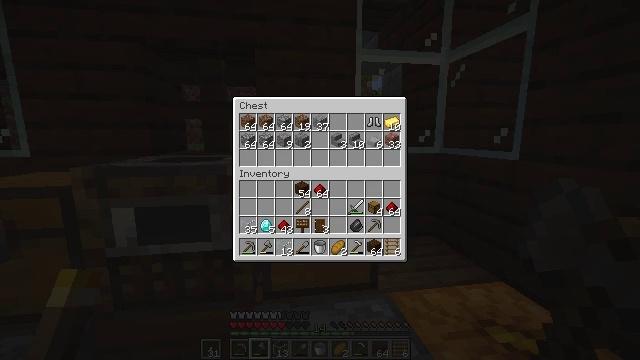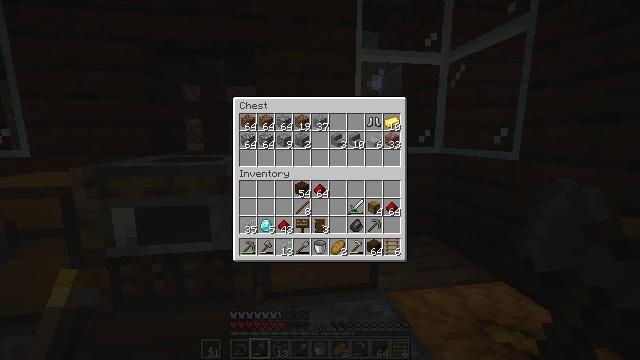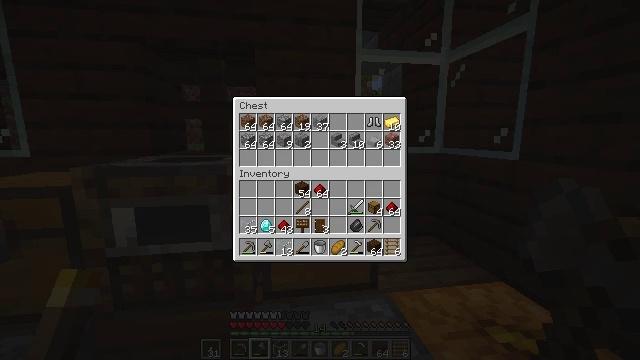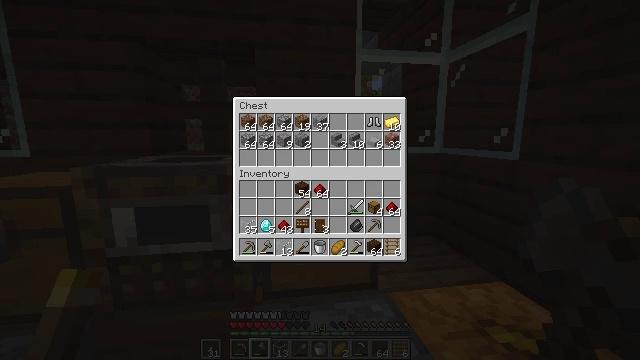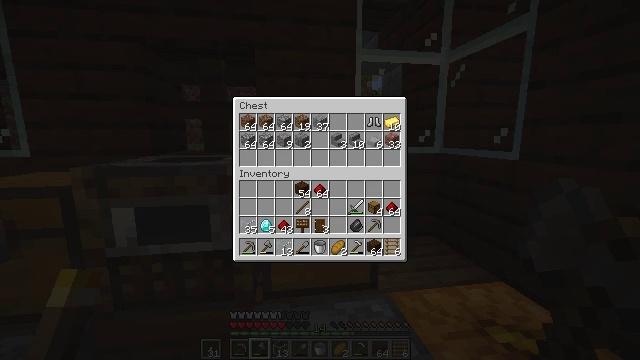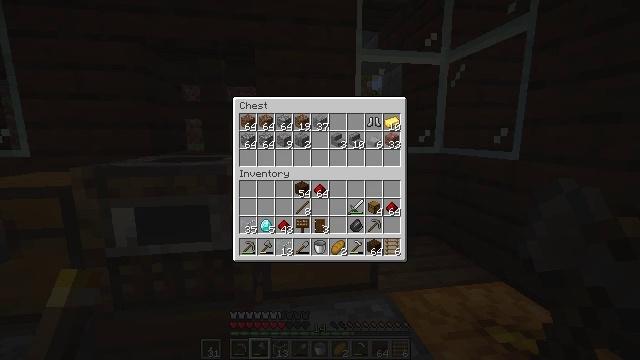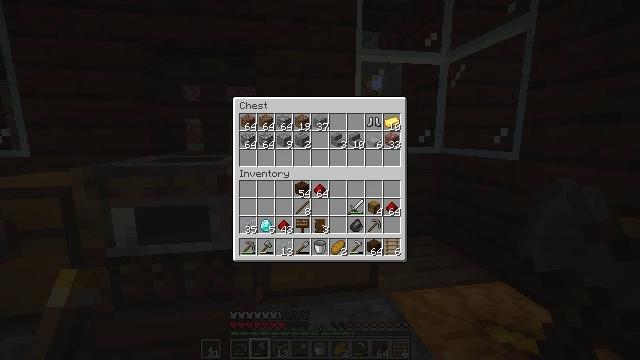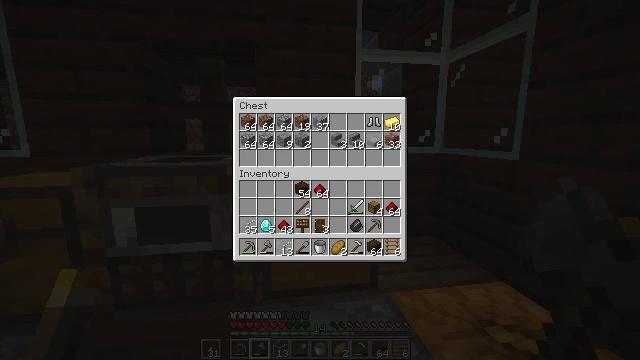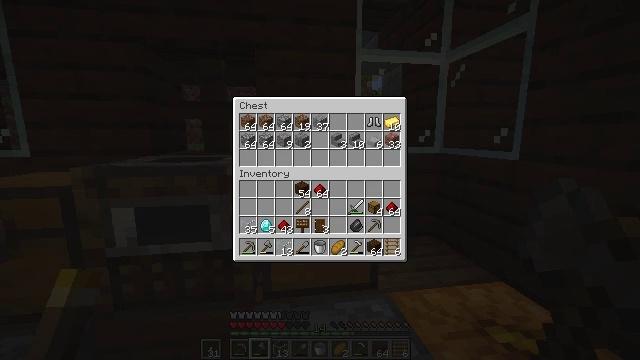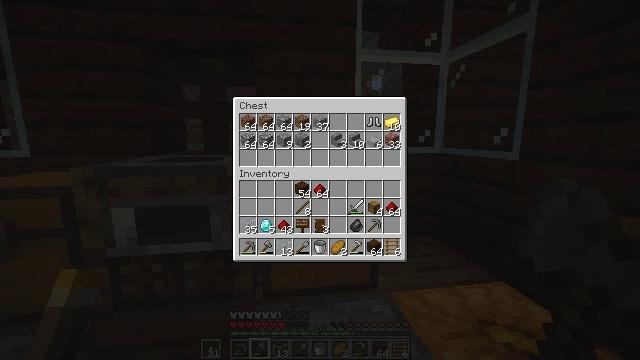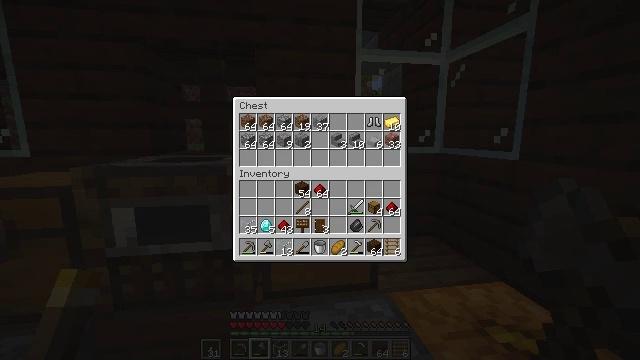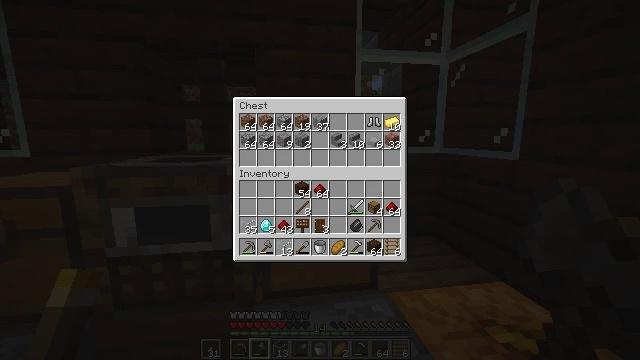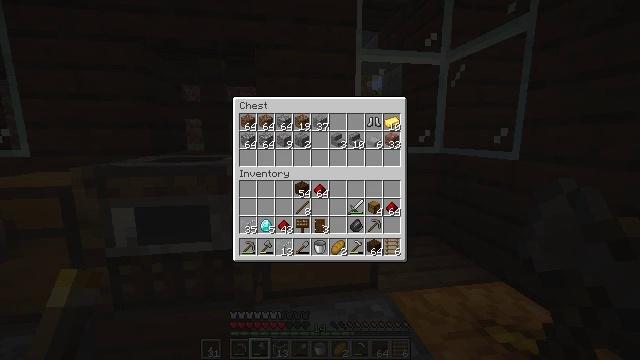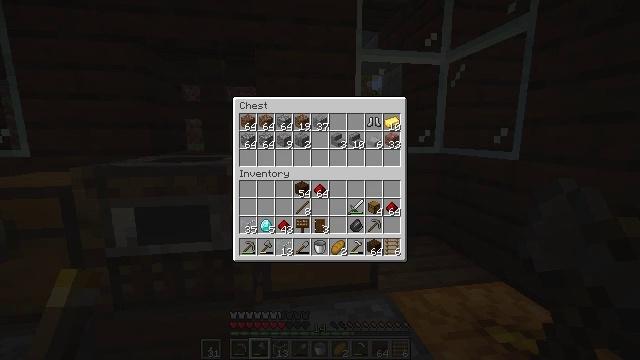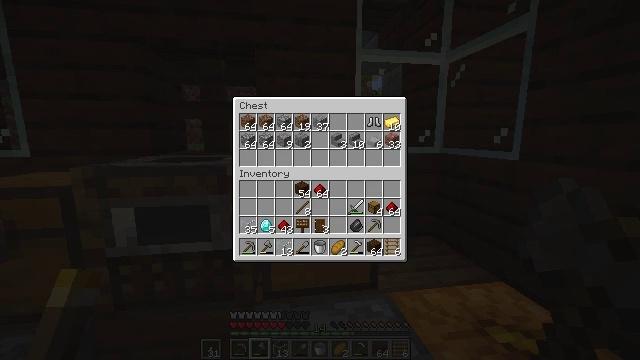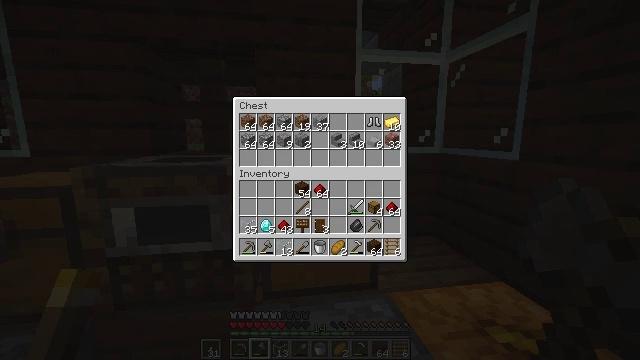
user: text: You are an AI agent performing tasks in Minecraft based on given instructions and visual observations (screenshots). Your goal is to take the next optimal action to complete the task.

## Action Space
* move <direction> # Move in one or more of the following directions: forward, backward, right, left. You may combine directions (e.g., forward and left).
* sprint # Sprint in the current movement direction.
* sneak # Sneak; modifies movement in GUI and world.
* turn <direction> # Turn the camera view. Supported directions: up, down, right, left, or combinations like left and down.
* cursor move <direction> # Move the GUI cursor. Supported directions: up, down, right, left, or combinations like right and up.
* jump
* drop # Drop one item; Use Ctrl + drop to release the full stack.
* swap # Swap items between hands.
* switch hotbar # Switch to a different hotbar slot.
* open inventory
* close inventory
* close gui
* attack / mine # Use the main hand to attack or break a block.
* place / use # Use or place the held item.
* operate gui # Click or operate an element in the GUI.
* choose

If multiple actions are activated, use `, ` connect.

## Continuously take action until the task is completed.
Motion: motion action
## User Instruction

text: Open the crafting table and craft a cobblestone wall.
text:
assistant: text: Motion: no_op
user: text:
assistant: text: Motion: no_op
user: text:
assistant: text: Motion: no_op
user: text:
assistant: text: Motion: no_op
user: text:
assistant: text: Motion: no_op
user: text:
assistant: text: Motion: no_op
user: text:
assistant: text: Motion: no_op
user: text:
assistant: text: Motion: no_op
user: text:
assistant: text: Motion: no_op
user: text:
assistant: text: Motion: no_op
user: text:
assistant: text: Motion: no_op
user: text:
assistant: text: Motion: no_op
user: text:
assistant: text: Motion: no_op
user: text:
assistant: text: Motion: no_op
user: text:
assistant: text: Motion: no_op
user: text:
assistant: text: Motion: no_op
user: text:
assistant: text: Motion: no_op
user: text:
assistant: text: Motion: no_op
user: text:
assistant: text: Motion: no_op
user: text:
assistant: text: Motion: no_op
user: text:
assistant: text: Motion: no_op
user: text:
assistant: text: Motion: no_op
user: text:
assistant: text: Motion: no_op
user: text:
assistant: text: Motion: no_op
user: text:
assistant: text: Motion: no_op
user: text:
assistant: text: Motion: no_op
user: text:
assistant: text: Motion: no_op
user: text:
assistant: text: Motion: no_op
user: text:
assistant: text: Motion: no_op
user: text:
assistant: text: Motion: no_op